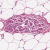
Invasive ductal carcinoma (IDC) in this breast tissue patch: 0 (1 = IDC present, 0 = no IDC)